Question: I have an app that only contains this:
'''
- (void)viewDidLoad
{
[super viewDidLoad];
//Authenticate Local GameCenter player
[[GKLocalPlayer localPlayer] authenticateWithCompletionHandler:^(NSError *error)
{
[GKTurnBasedMatch loadMatchesWithCompletionHandler:^(NSArray *matches, NSError *error)
{
}];
}];
}
'''
And right away, I get a ton of leaks. Am I doing something wrong? I use ARC.

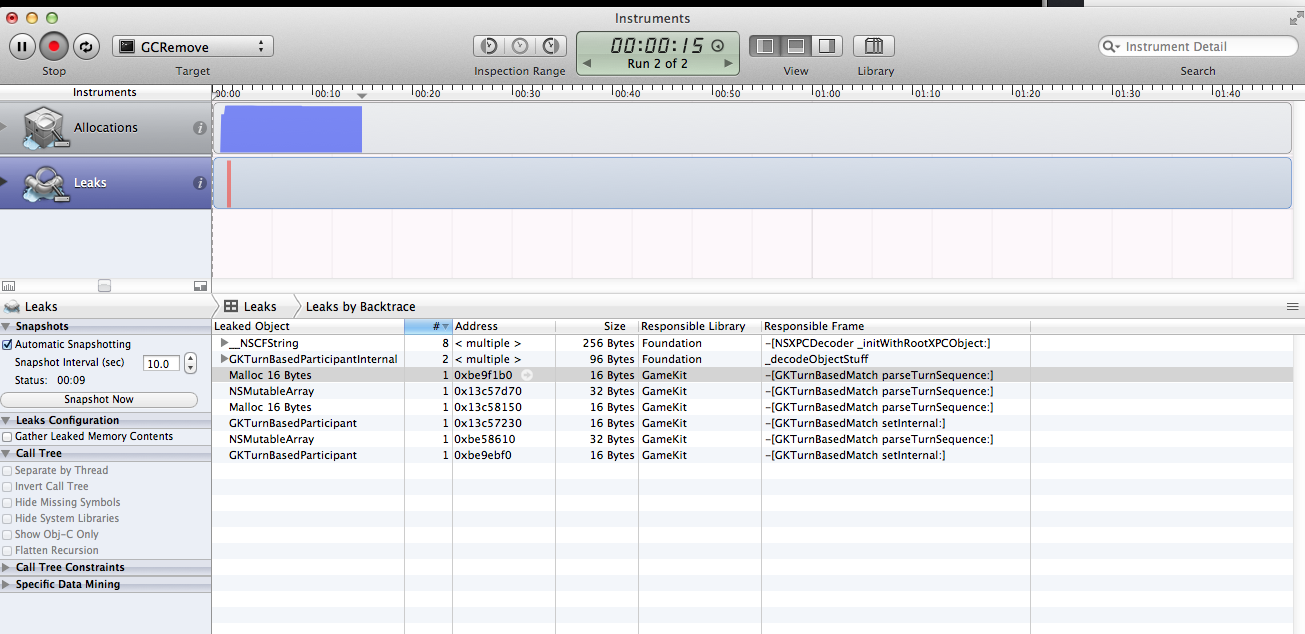
Answer: The leak in 'loadMatchesWithCompletionHandler:' method of 'GKTurnBasedMatch' was a known issue in iOS 6.0.1, <URL>.
P.S. The 'authenticateWithCompletionHandler:' method is deprecated in iOS 6, but it is not responsible for the leak.